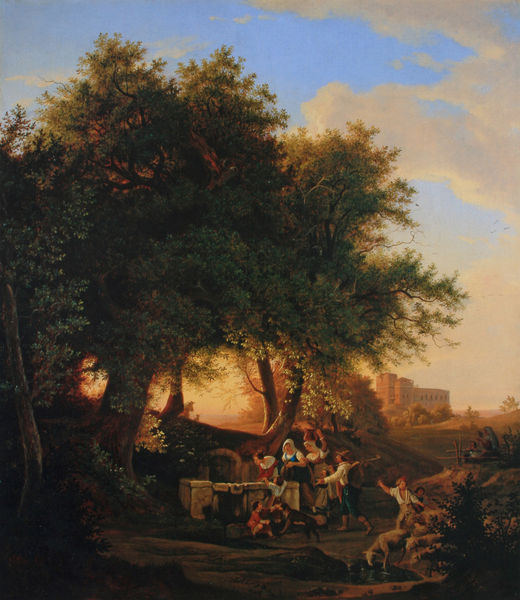
Titel: Am Brunnen bei Grotta Ferrata
Künstler: Adrian Ludwig Richter
Institution: Privatbesitz
Schlagwörter: baum, blau, blätter, gemälde, gruppe, himmel, laub, schatten, wasser, weiß, wolken, baumstämme, bäume, frauen, gelb, grün, landschaft, menschen, stadt, äste, abend, bewegung, braun, licht, orange, gebäude, haus, hund, hunde, rot, schloss, tiere, tuch, weg, gesellschaft, haube, tanz, saufen, trinken, öl, ast, baumstamm, dämmerung, erde, feld, ferne, horizont, häuser, hügel, natur, stamm, vieh, zweige, kirche, pfad, sonne, sträucher, boden, gold, realismus, tücher, familie, kind, rosa, wald, bauern, brunnen, genre, kinder, krug, pfütze, bogen, naturalismus, mieder, röcke, feldweg, hemden, mauer, abendsonne, sonnenuntergang, herde, idylle, picknick, rast, bank, rad, romantik, ölgemälde, stämme, spielen, freude, abendstimmung, senke, spiel, ruine, schaf, burg, türme, palast, lichtung, bürger, volk, wanderer, tränke, schafe, hirte, brunne, wasserstelle, kalb, glücklich, quelle, schafherde, lau, feierabend, inder, frohsinn, cker, burh, bend, landschschaft, blau schwarz, oranfge, stadtz, ulde, wasser schöpfen